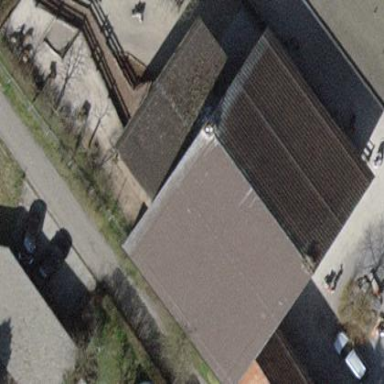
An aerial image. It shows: View of roof of building.